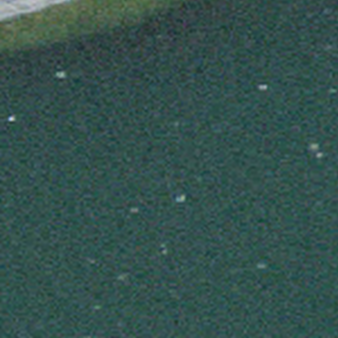
Label: other